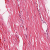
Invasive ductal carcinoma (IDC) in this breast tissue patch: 0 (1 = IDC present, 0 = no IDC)